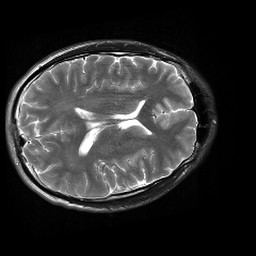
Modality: T2w
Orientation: axial
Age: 27
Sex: male
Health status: healthy
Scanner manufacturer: siemens
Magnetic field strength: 3 T
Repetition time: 4.01 s
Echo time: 0.116 s